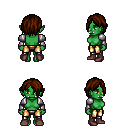
a pixel art fantasy rpg character, female body template, orc, green skin, steel arm armor, gold greaves, brown bangs hairstyle, maroon shoes, four views (front, back, left, right), 2x2 character sprite sheet, small pixel art, hard edges, no anti-aliasing